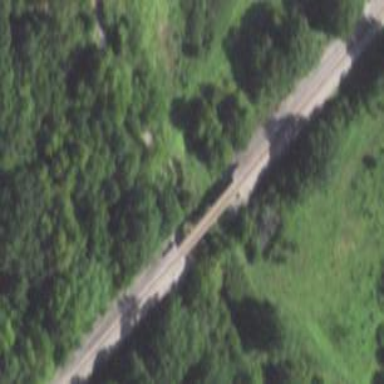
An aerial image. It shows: Railway bridge.